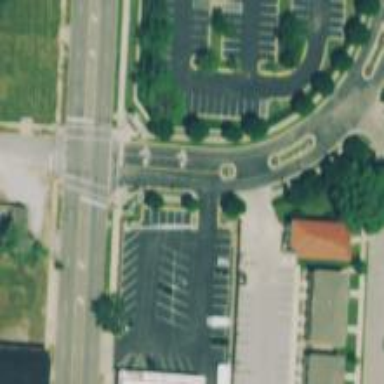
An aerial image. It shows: Road marking indicating "right turn" and "through traffic".